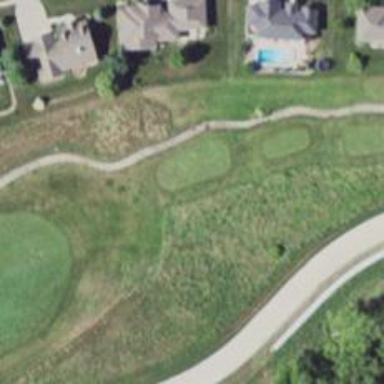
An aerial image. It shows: Service road designated as golf cart path.